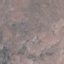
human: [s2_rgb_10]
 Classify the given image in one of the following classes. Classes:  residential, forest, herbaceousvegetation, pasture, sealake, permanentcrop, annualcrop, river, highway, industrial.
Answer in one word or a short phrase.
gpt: HerbaceousVegetation